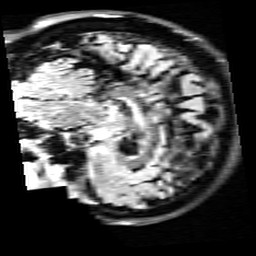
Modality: FLAIR
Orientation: sagittal
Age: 62
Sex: female
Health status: healthy
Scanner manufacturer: siemens
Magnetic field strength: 3 T
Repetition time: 9 s
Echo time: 0.088 s